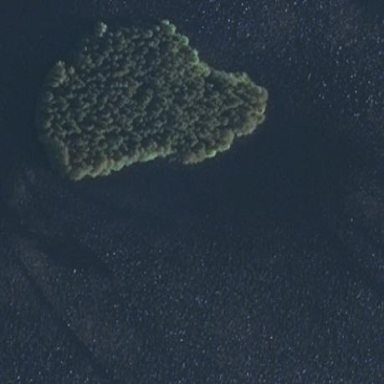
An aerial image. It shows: Island covered with woodland.